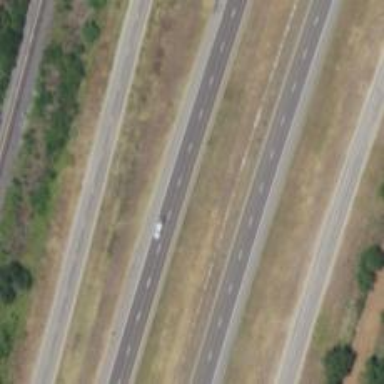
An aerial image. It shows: Motorway.